Question: '''
Option Explicit
Private Sub Workbook_SheetChange(ByVal Sh As Object, ByVal Target As Range)
'Does the validation range still have validation?
If Not HasValidation(Range("A1:A1048576")) Then RestoreValidation
If Not HasValidation(Range("C1:C1048576")) Then RestoreValidation
If Not HasValidation(Range("I1:I1048576")) Then RestoreValidation
If Not HasValidation(Range("P1:P1048576")) Then RestoreValidation
End Sub
Private Sub RestoreValidation()
Application.EnableEvents = False
'turn off events so this routine is not continuously fired
Application.Undo
Application.EnableEvents = True
'and turn them on again so we can catch the change next time
MsgBox "Your last operation was canceled." & _
"It would have deleted data validation rules.", vbCritical
End Sub
Private Function HasValidation(r) As Boolean
' Returns True if every cell in Range r uses Data Validation
On Error Resume Next
Debug.Print r.Validation.Type 'don't care about result, just possible error
If Err.Number = 0 Then HasValidation = True Else HasValidation = False
End Function
'''
I applied validation on 4 columns with the above code, Even the validation is passed I am getting 4 error pop up messages how to restrict number of error messages ?
I selected the value from the drop down which is a valid selection, but I am getting the below error message.
I am using the following code
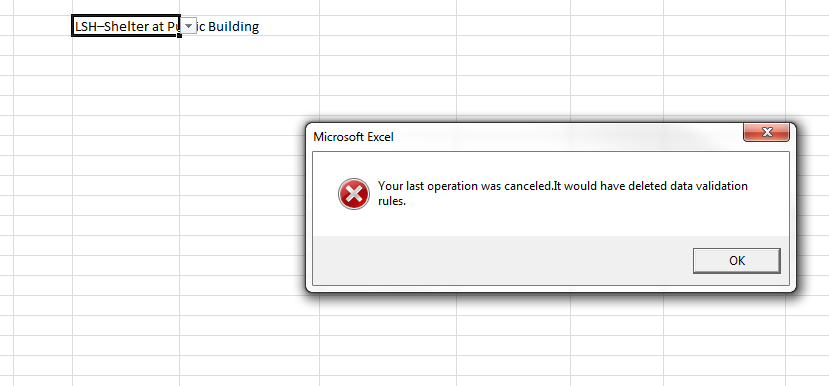
Answer: If you are working with the sheet's 'Change' event, then I would recommend having a look at <URL>
Since you are working with just one sheet then you don't need the code in the 'ThisWorkbook' code area. If you put it there then the code will run for every sheet. Put the code in the relevant sheet's code area. So if the validation is in 'Sheet1' then put the code in the 'Sheet1' code area. See ScreenShot below.

Ok now to address your query. What you can do is use a 'Boolean' variable and then set it to 'True' after you show the first message so that the message doesn't show again.
Try this (UNTESTED)
'''
Dim boolDontShowAgain As Boolean
Private Sub Worksheet_Change(ByVal Target As Range)
On Error GoTo Whoa
Application.EnableEvents = False
If Not HasValidation(Range("A1:A1048576")) Then RestoreValidation
If Not HasValidation(Range("C1:C1048576")) Then RestoreValidation
If Not HasValidation(Range("I1:I1048576")) Then RestoreValidation
If Not HasValidation(Range("P1:P1048576")) Then RestoreValidation
Letscontinue:
Application.EnableEvents = True
Exit Sub
Whoa:
MsgBox Err.Description
Resume Letscontinue
End Sub
Private Sub RestoreValidation()
Application.Undo
If boolDontShowAgain = False Then
MsgBox "Your last operation was canceled." & _
"It would have deleted data validation rules.", vbCritical
boolDontShowAgain = True
End If
End Sub
Private Function HasValidation(r) As Boolean
On Error Resume Next
Debug.Print r.Validation.Type
If Err.Number = 0 Then HasValidation = True
End Function
'''